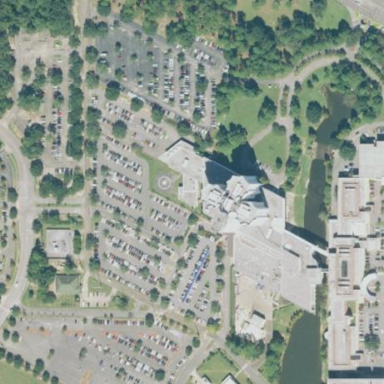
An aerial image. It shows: Hospital providing healthcare services.